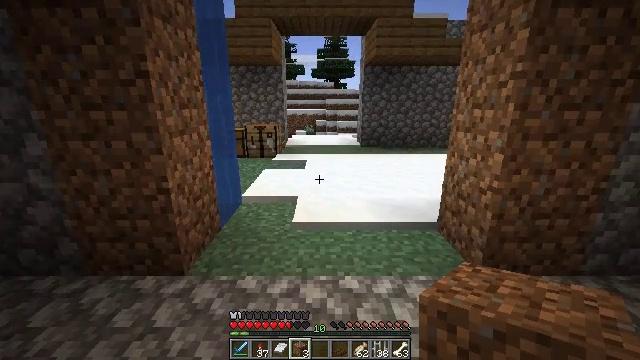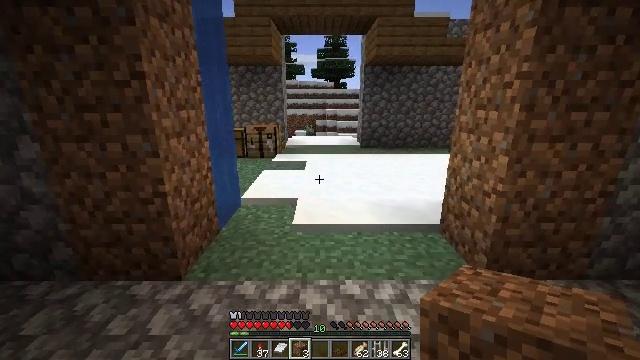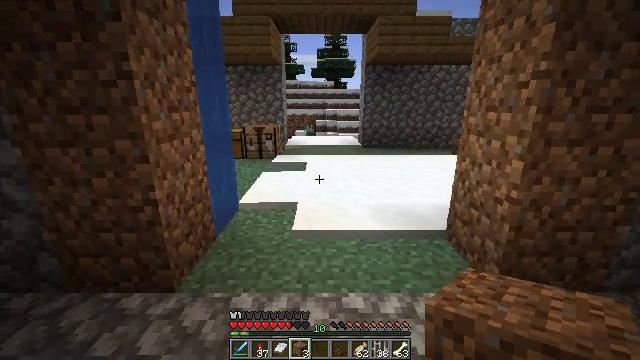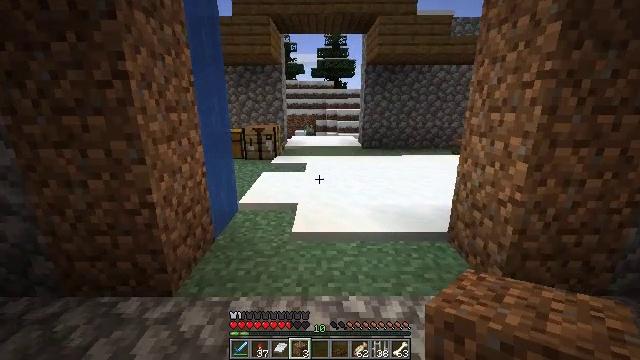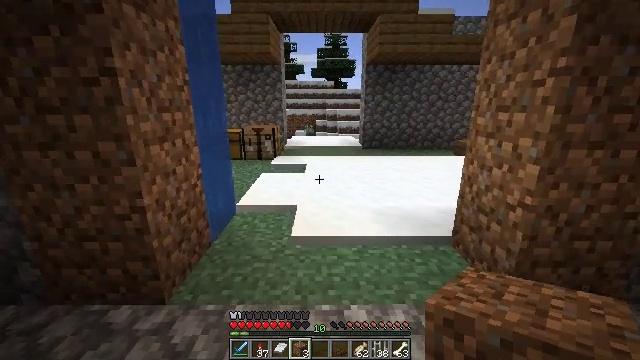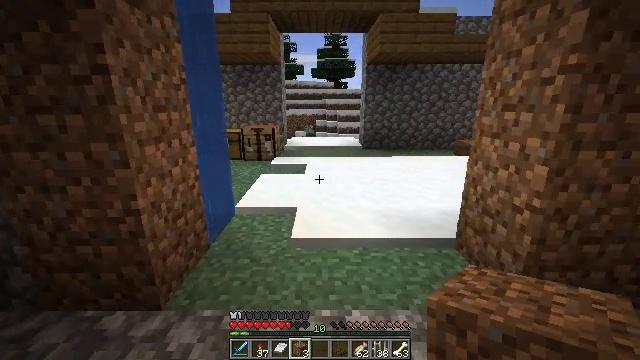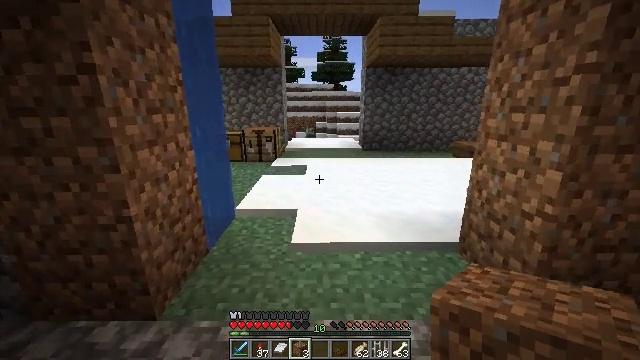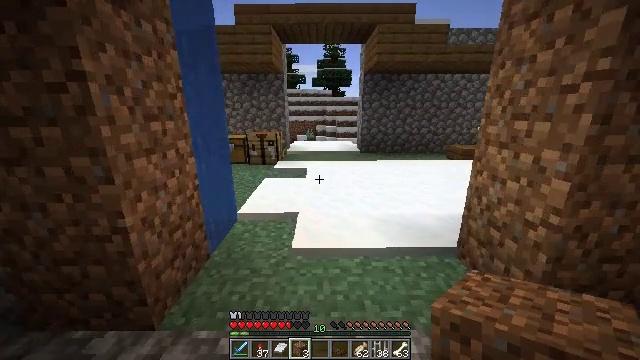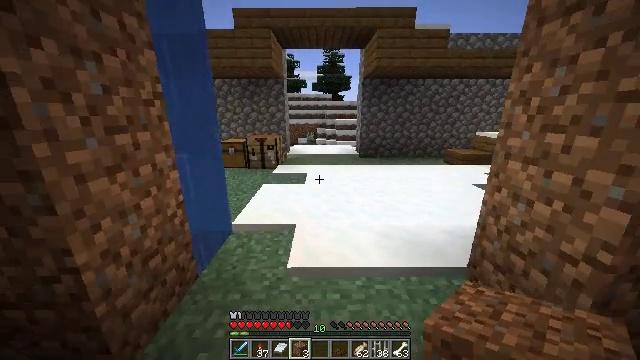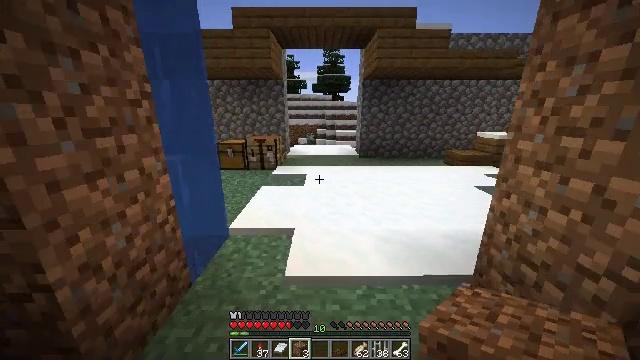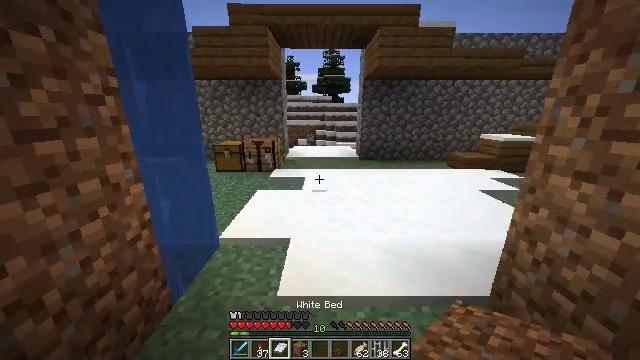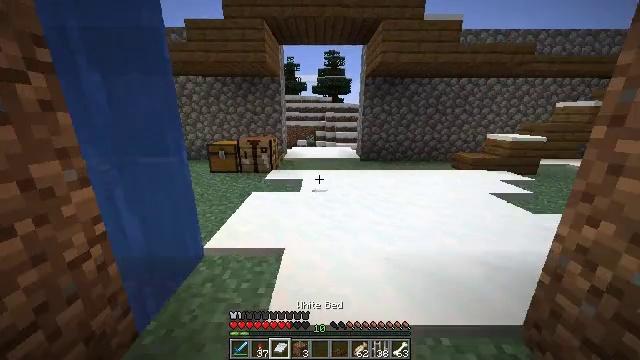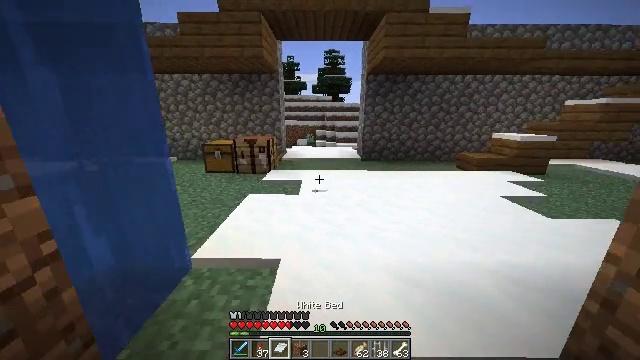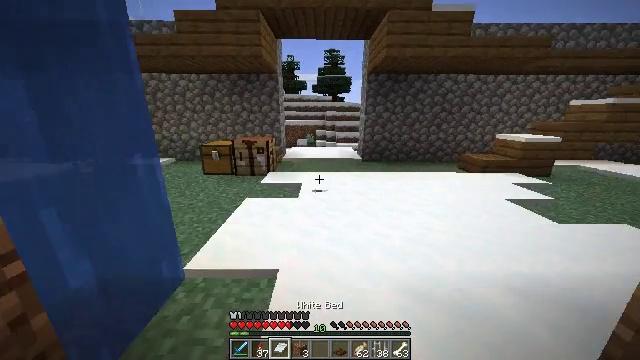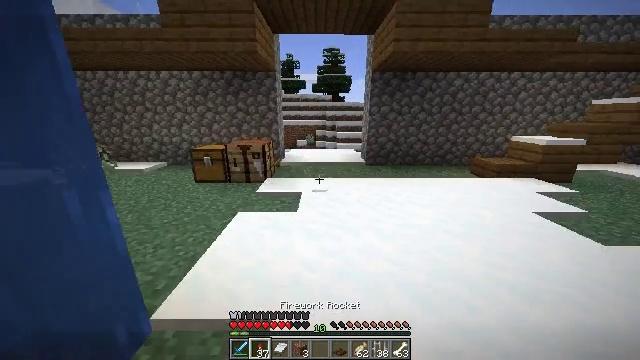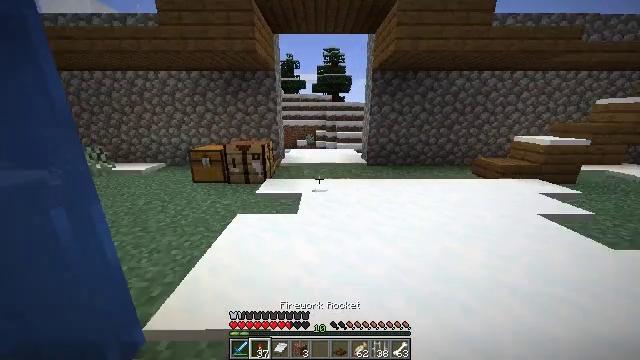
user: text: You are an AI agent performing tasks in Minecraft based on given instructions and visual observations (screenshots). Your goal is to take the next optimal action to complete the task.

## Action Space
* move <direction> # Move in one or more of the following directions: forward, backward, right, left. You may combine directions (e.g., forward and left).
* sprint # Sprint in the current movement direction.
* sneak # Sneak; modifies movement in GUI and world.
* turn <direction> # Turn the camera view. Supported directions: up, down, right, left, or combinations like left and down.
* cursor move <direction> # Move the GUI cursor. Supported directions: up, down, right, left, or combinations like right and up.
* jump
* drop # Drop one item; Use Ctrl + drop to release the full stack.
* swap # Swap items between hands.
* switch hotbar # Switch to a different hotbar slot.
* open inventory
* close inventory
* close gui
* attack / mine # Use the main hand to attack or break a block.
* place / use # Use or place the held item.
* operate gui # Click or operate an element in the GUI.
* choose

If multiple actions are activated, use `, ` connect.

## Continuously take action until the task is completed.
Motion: motion action
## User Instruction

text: Remove kelp and place it on the ground.
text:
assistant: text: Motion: move forward
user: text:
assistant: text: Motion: move forward
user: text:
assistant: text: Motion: no_op
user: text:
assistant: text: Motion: no_op
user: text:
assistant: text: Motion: move forward
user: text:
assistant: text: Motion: move forward
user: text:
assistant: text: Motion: move forward
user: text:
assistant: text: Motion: move forward
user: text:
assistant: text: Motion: move forward
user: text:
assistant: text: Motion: move forward
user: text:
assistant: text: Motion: move forward
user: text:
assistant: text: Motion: move forward
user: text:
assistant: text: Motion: move forward
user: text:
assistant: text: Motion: move forward
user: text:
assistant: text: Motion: move forward
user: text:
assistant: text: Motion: move forward
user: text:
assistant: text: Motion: move forward
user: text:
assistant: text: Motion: move forward, turn left and up
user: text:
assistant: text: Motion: move forward
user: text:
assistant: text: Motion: move forward, turn right
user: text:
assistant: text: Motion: move forward, turn right
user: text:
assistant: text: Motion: move forward, turn left and down
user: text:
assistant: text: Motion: move forward
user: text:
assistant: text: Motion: move forward
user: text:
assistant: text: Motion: move forward
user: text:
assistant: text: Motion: move forward
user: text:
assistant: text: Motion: move forward
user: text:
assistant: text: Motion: move forward
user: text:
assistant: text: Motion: move forward
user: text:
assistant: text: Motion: move forward